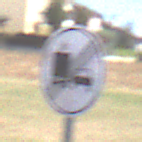
Verkehrszeichen: EndeUeberholverbotKraftfahrzeuge
Umgebung: Outdoor, Suburban
Tageszeit: MorningAfternoon
Wetter: PartlyCloudy
Licht: Natural
Jahreszeit: NotSpecified
Kontrast: HighContrast